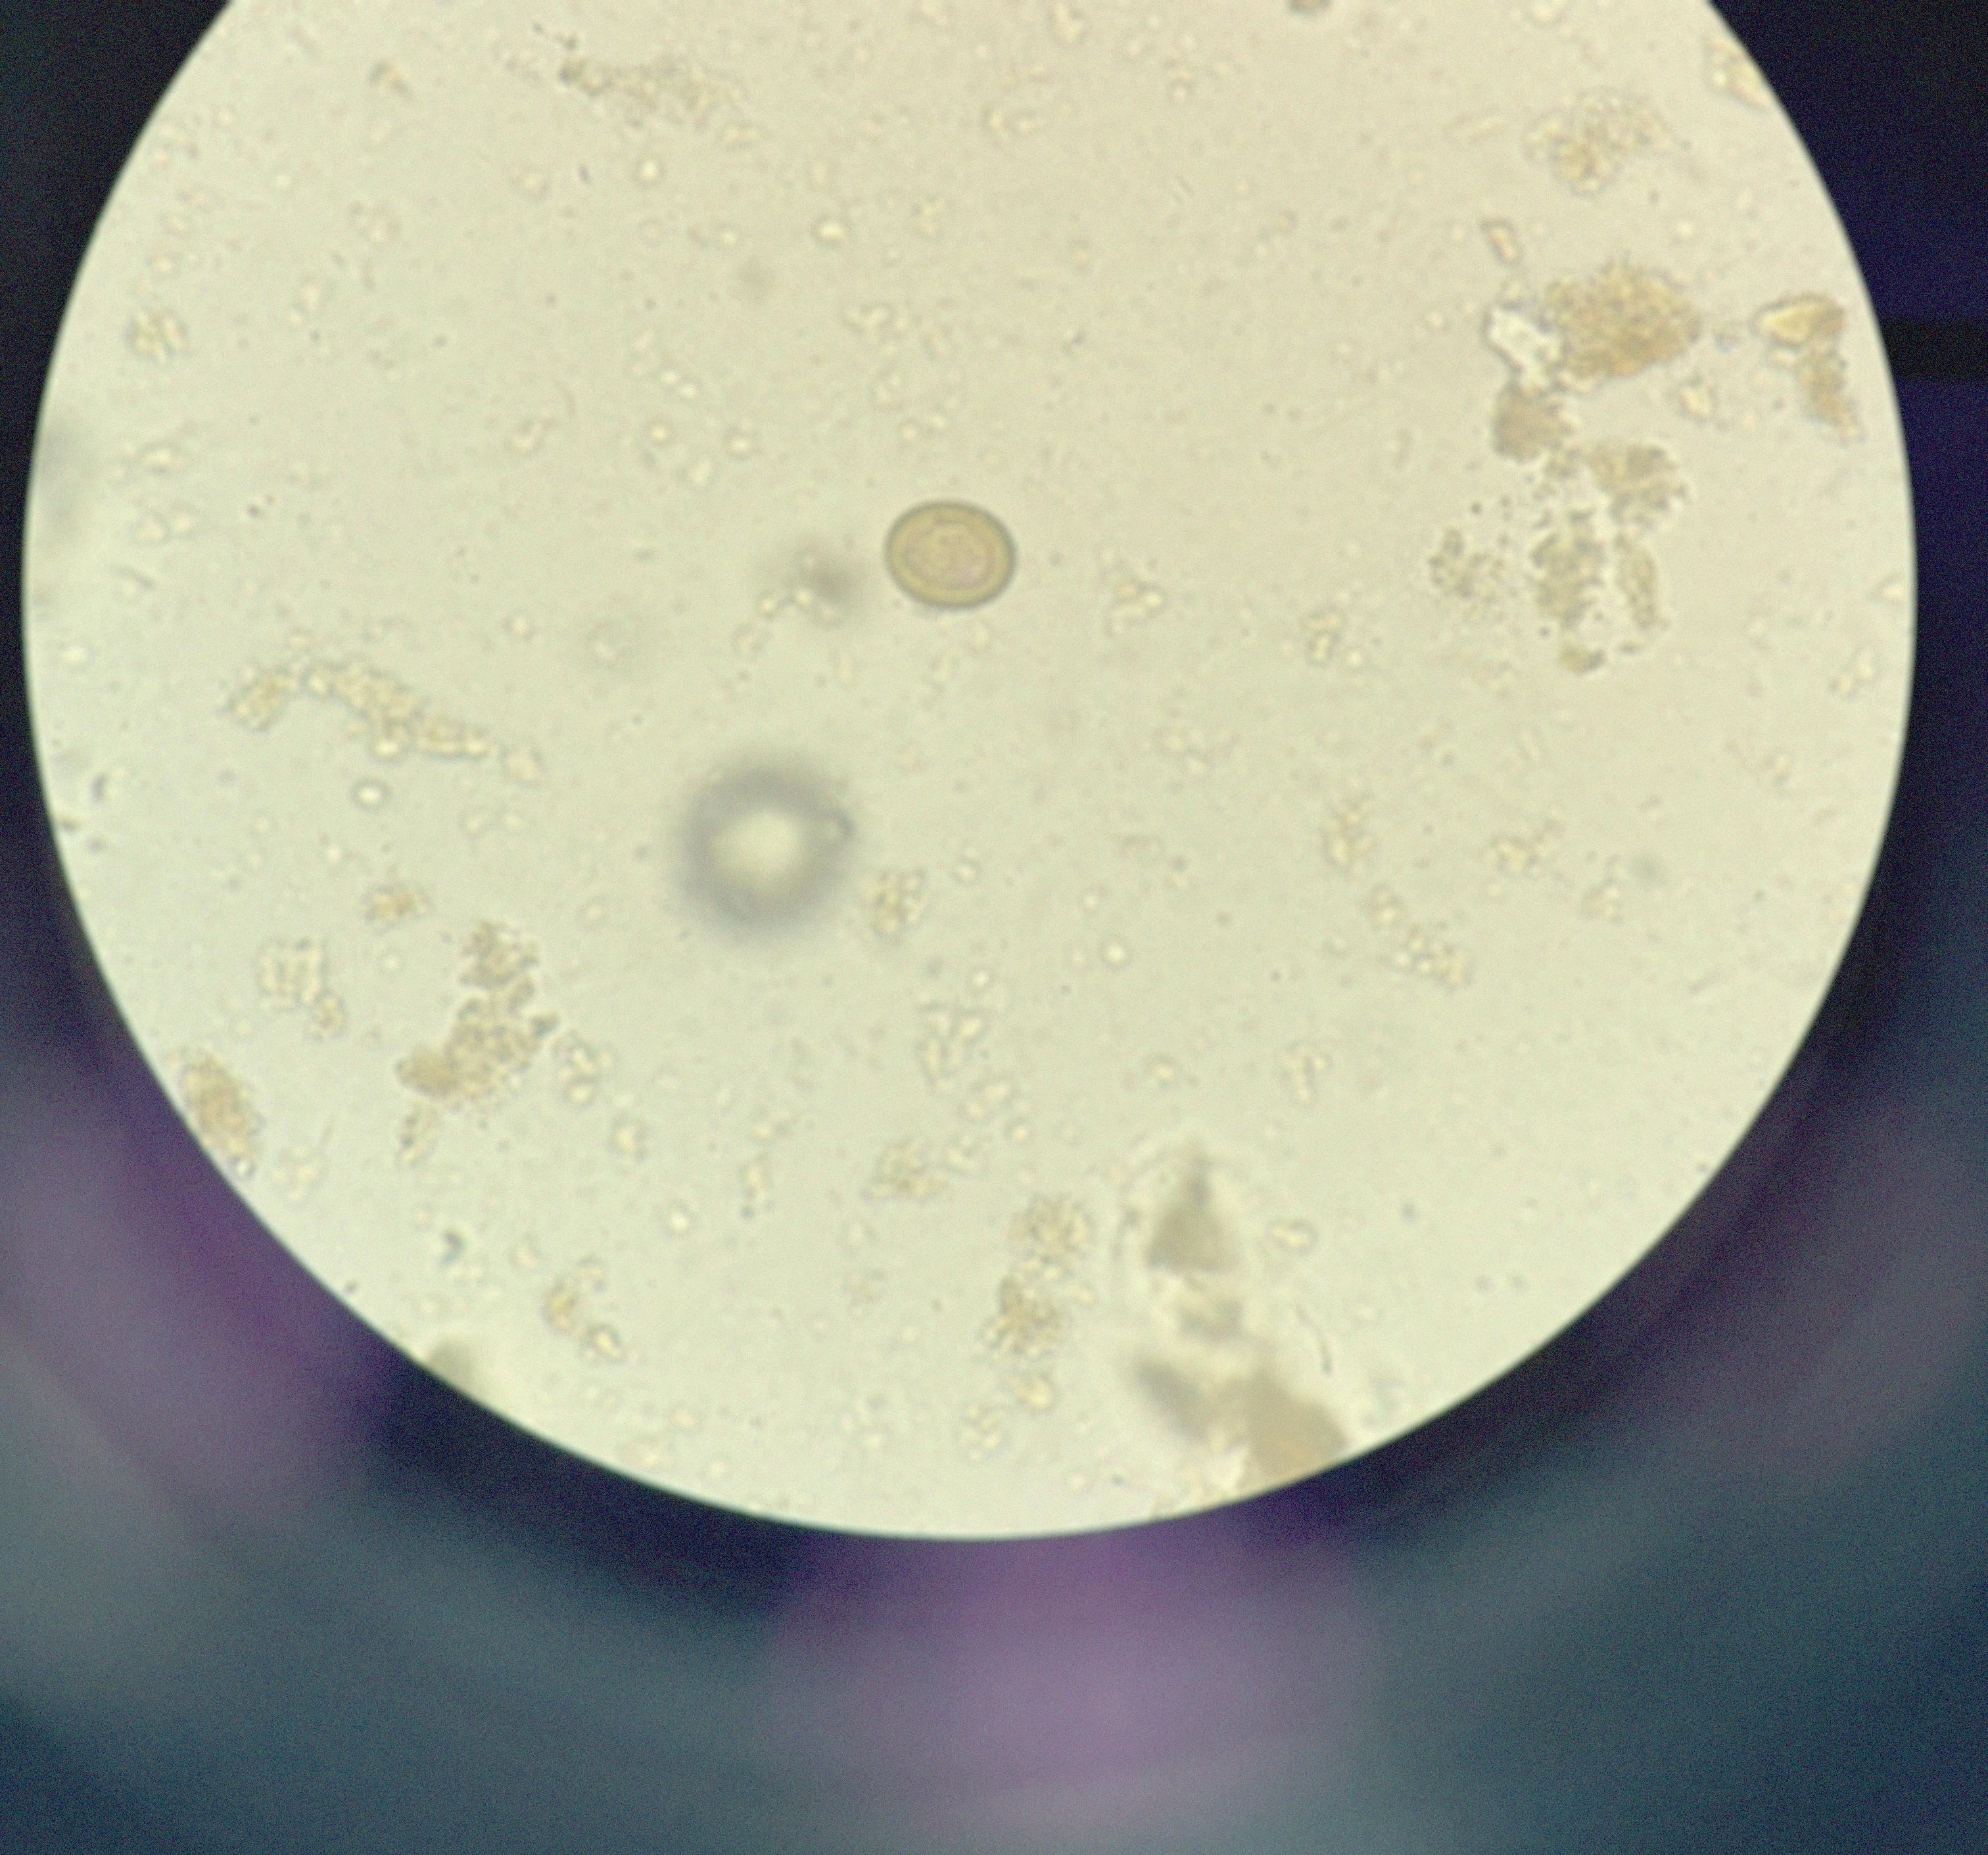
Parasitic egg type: Taenia spp. egg